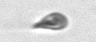
Label: Cryptophyta